Question: I'm pretty new in python and I'm having trouble doing this double summation.

I already tried using
'''
x = sum(sum((math.pow(j, 2) * (k+1)) for k in range(1, M-1)) for j in range(N))
'''
and using 2 for loops but nothing seens to work
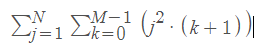
Answer: You were pretty close:
'''
N = int(input("N: "))
M = int(input("M: "))
x = sum(sum(j ** 2 * (k + 1) for k in range(M)) for j in range(1, N + 1))
'''
It also can be done with nested 'for' loops:
'''
x = 0
for j in range(1, N + 1): # [1, N]
for k in range(M): # [0, M - 1]
x += j ** 2 * (k + 1)
'''